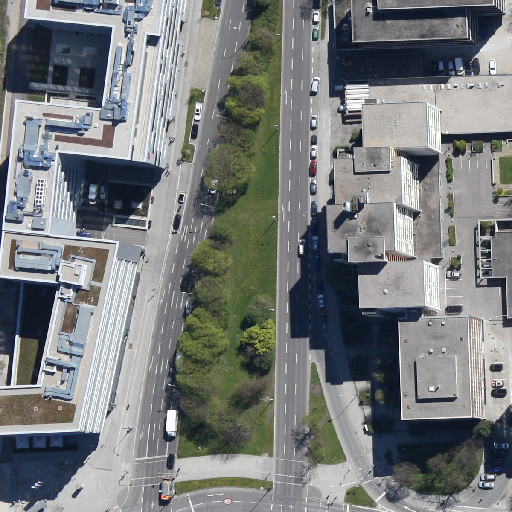
Referring expression: vehicle driving on the road